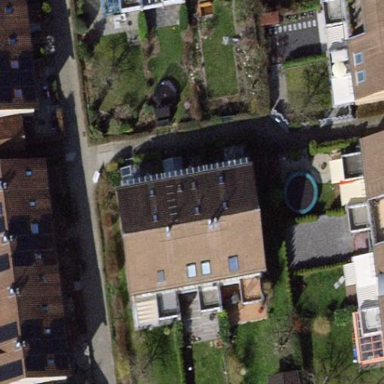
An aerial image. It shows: Terrace building.